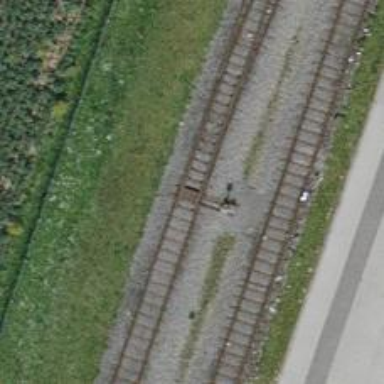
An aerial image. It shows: Railway switch.